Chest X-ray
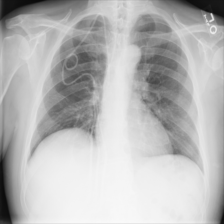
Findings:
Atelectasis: positive
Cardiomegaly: negative
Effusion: negative
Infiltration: negative
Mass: negative
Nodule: negative
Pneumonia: negative
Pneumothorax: negative
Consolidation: negative
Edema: negative
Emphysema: negative
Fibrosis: negative
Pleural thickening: negative
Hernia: negative